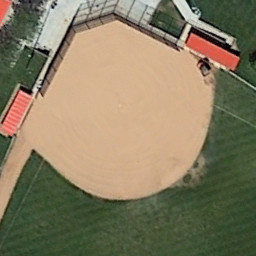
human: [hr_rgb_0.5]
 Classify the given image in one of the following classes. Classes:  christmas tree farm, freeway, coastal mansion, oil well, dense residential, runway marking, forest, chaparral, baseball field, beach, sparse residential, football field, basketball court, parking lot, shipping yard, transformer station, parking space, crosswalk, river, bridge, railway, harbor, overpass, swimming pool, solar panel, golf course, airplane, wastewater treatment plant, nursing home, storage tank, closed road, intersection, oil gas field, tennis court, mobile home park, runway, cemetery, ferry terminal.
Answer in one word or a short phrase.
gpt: baseball field